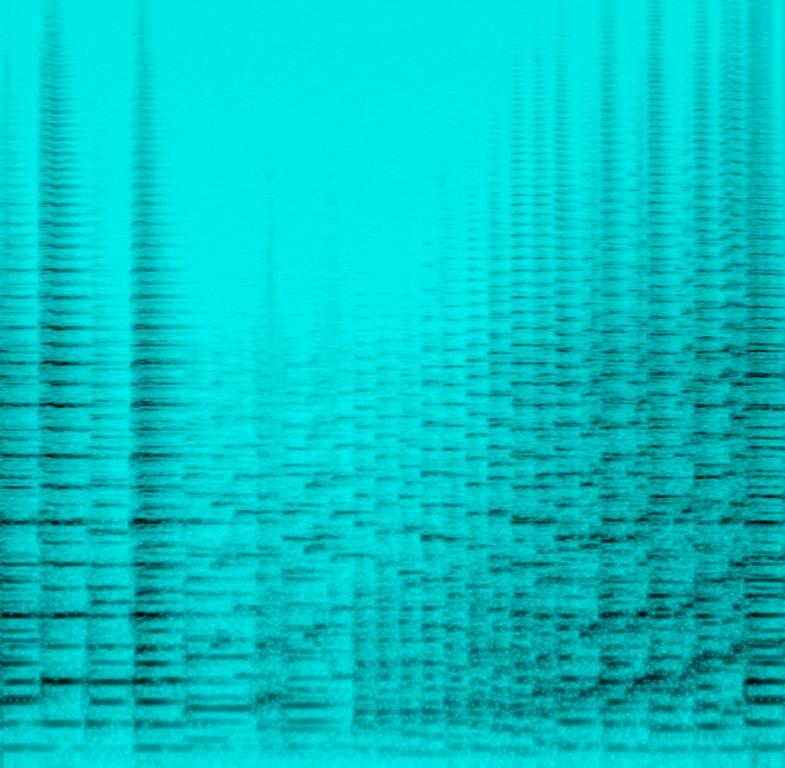
This song features a brass quintet. The bass notes are played on a tuba. The main melody is played on the trumpets. This is backed by the trombone and French horn. There are no other instruments in this song. There are no voices in this song. This song is an instrumental song with an epic feel. This song can be played when a victorious protagonist enters the city after a battle in a movie.